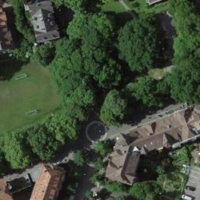
EUNIS habitat code: 53
Species observed at this site:
Turdus merula
Passer domesticus
Symphoricarpos albus